Question: I am using Run SQL Command Line to insert my data, the script ask below.
'''
INSERT INTO USERMASTER (USERID,USERPWD,USERNAME,USERPOSITION,USERACCESSRIGHTS,USERSTATUS,CREATEUSERID) VALUES ('admin','nVzfJ0sOjj/EFU700exL6A==','Admin','Administrator','Non-Administrator','1', 'admin');
'''
but when I open my database by using toad and log in the user and see, the data is not insert into the table. May I know where is the place goes wrong?
image below is the output in sql command.

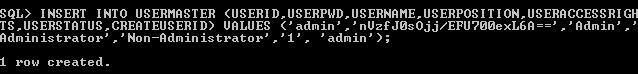
Answer: what about commit.
Is autocommit on?
or add 'commit' after your insert statement